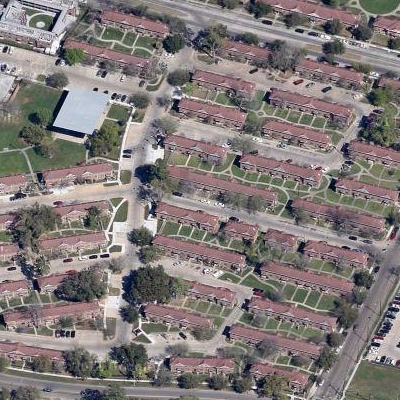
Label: Resident